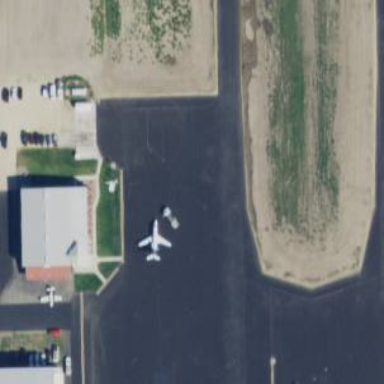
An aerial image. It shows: Asphalt taxiway in the airport.